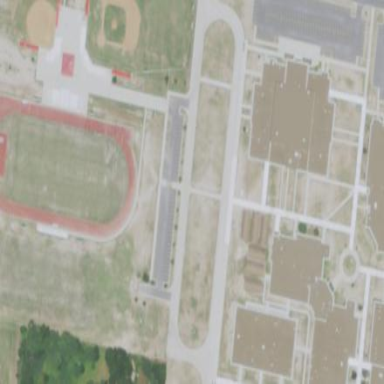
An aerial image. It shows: School.